Question: Suppose I have to implement game character resource. Character could have only one weapon.
Weapon types are different (sword, knife, gun etc.) and have different set of properties.
Character and Weapon are separate resources for sake of usability.
In OOP model it will looks as follows

What will be the best way to design URIs and resources for such structure?
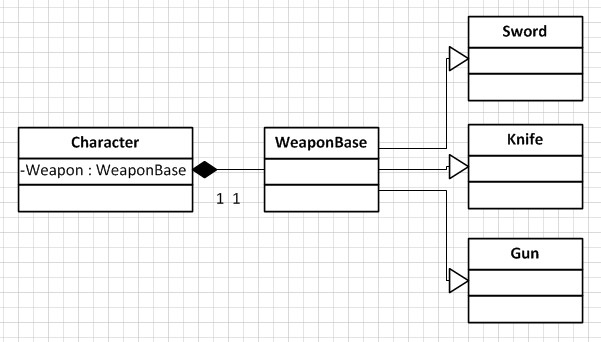
Answer: In general, the REST model can be mapped directly as "Object" <-> "Representation" and "OID/References" <-> "URI". So first, what you have to do is to assign each of the elements present in the game a different URI.
# Option 1
Say you use JSON to describe the character, so you would have something like this:
: /character/Warrior
:
'''
{ "name" : "Warrior", "weapon" : "/weapons/id_of_weapon" }
'''
Note how the "weapon" includes a link (or an array of those) to the different weapons that the character has. Each of those, following the REST principle, is identified by an URI.
You have now two options to suport the type/subtype variation:
## Use different MIME types
When you obtain the resource '/weapons/id_of_weapon', you'll get, say, a response from the server in which the headers look like this:
'''
HTTP/1.1 200 OK
...
Content-Type: my-game/Knife
... (more headers)
Knife data Content
'''
This identifies the actual type of the element returned, and can be used to map it to the different subtype. You can use different schemes, such as 'Weapon/Knife', or 'MyGameObject/Weapon_Knife'.
## Use content-based object mapping
Also, you can explicitly set the type of the returned instance. In this case, you could get a response like this:
'''
HTTP/1.1 200 OK
...
Content-Type: application/json
... (more headers)
{ "type" : ["Weapon", "Knife"] , ... (rest of fields) }
'''
Note how the 'type' JSON parameter is used as a standard in your game to specify the different types supported by that returned data.
# Option 2
You may also consider, after your edit, that you can mimic the resource containment architectur in URIs. However, you propose 'http://whatever/character/sword'. This is not appropriate, because you're naming classes, and not resources. A more appropriate URL scheme would be something like:
'''
http://whatever/character/idc/weapon/idw
'''
where 'idc' and 'idw' are the identifiers of the character and the weapon respectively. Note that you don't fix the exact type of the weapon in the resource URI (that is, you have to say 'weapon', not 'knife'), it may happen that actually the weapon with the id 'idw' is actually of type 'Knife' (using either of the options given above).
If you map containment to URIs, you can also have a more compact format for the character as follows:
'''
{ "id": "idc",
"name" : "Warrior",
"weapon" : { "id": "idw", "type": "Knife", (rest of knife properties) }
}
'''
Note how: each element has its own 'id'. Containment is observed via JSON recursive object inclusion, you also specify the type of the weapon, and, still you can map the URL scheme just described to access the inner elements of the character.